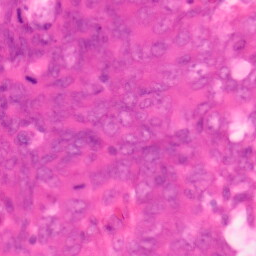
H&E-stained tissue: Colon